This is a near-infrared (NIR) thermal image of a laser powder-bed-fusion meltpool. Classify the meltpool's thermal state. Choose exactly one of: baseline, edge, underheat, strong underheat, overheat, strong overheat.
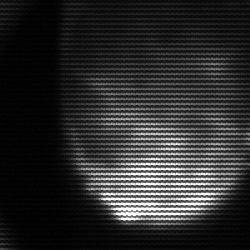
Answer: edge